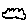
Label: cloud